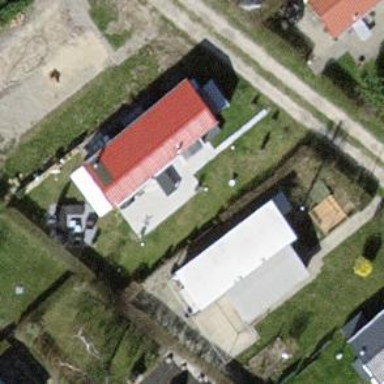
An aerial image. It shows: Static caravan.